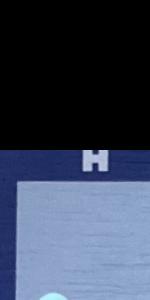
Label: Empty